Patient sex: M
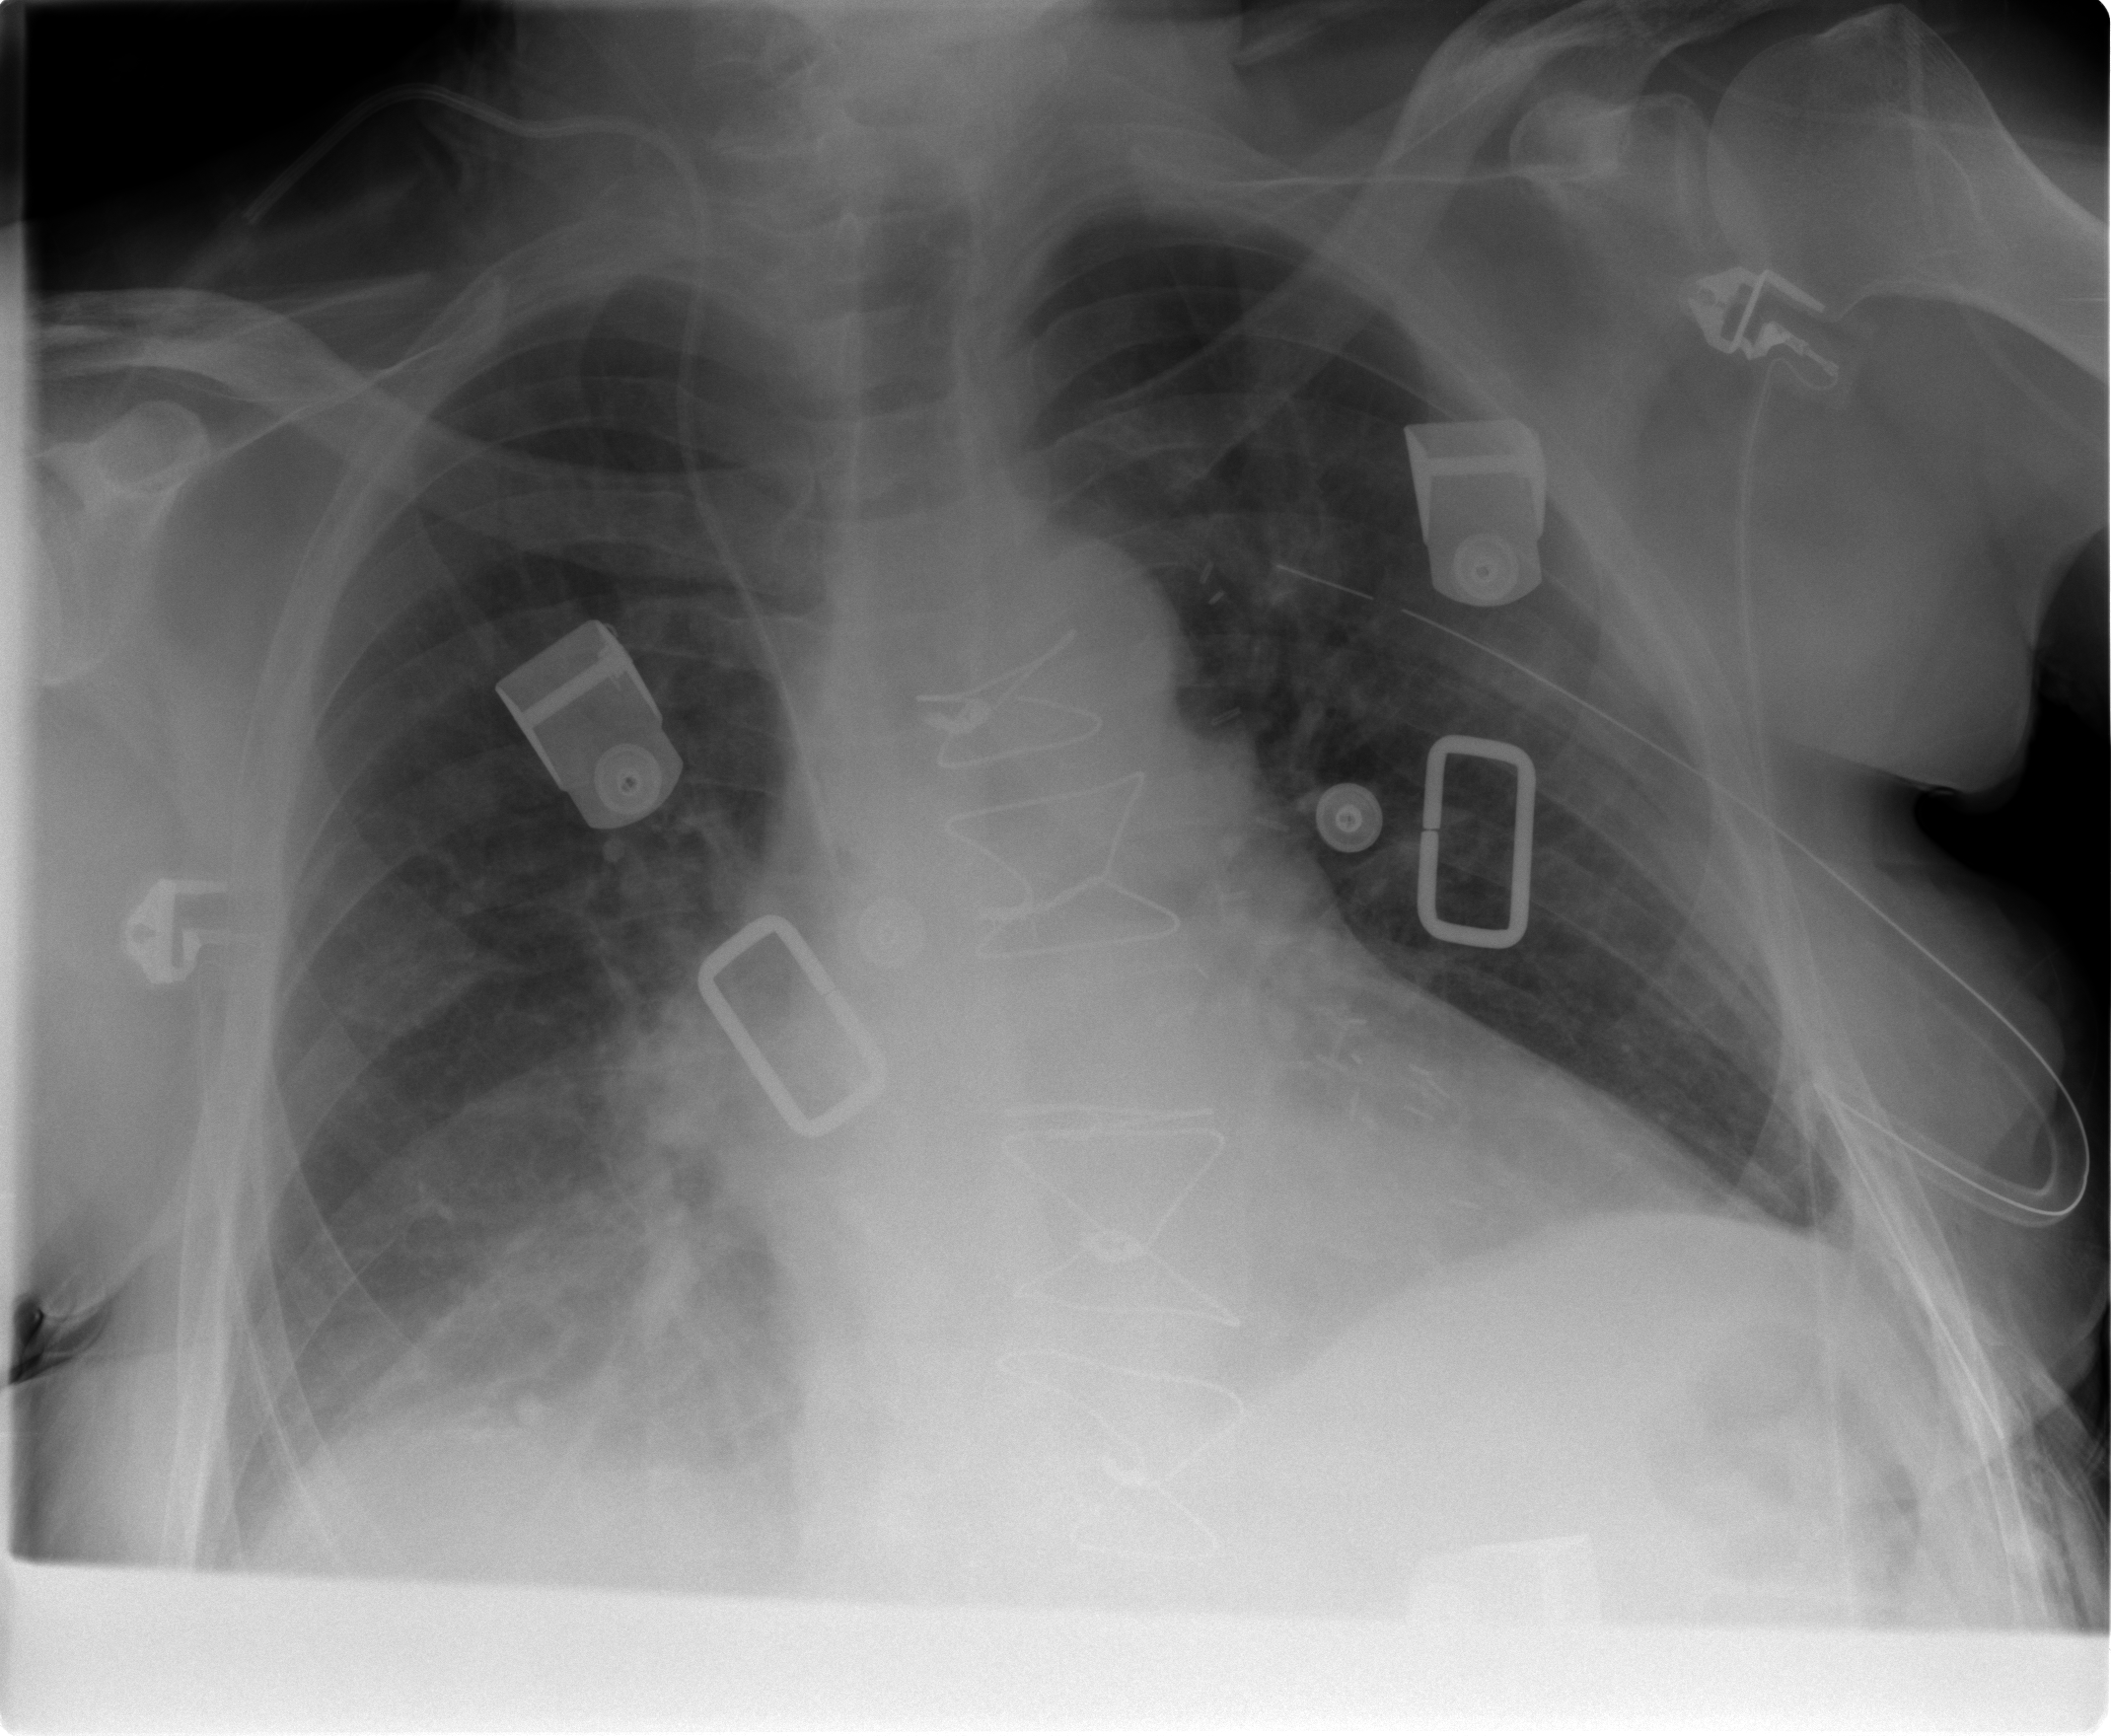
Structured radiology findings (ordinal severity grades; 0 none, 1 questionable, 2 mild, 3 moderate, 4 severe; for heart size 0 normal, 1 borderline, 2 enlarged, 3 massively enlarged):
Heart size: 2
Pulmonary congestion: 2
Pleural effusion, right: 0
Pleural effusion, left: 0
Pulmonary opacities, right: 2
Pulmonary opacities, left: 0
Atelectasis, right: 2
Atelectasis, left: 1